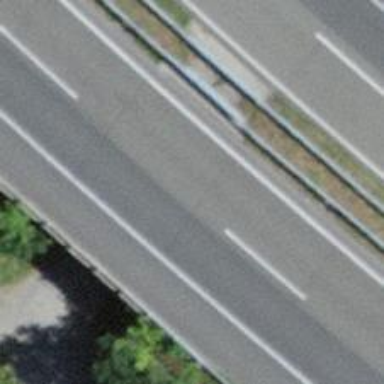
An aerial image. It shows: Motorway bridge with asphalt surface.